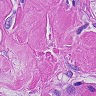
Metastatic tissue present: yes